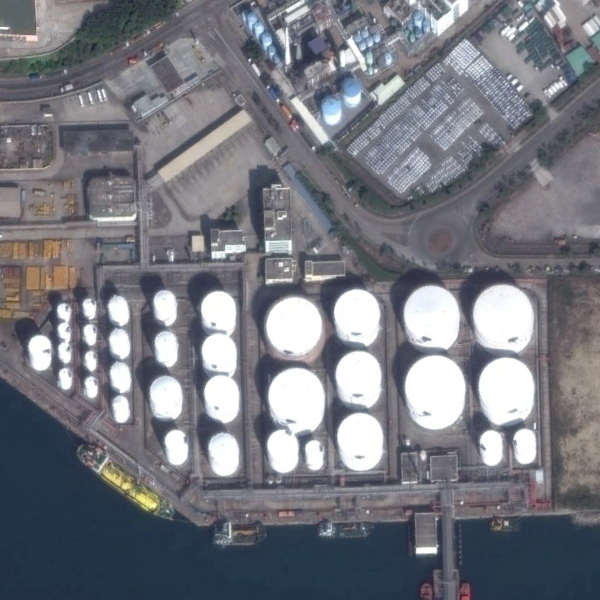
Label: StorageTanks